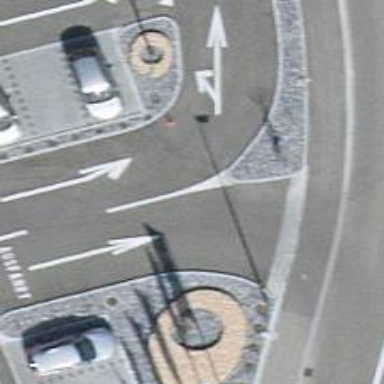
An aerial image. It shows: Asphalt parking aisle road.